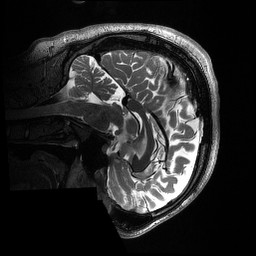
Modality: T2w
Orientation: sagittal
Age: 18
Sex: male